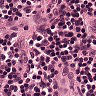
Metastatic tissue present: no